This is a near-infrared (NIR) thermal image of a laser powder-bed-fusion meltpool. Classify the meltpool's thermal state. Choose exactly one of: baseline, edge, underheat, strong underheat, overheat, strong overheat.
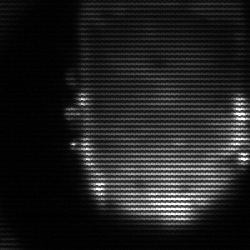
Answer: baseline